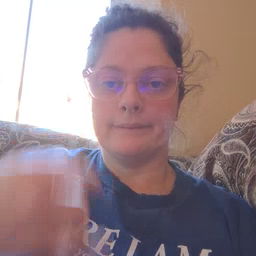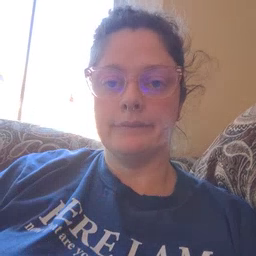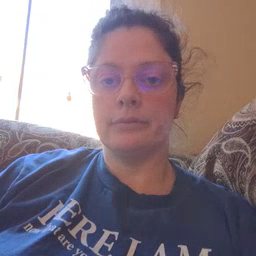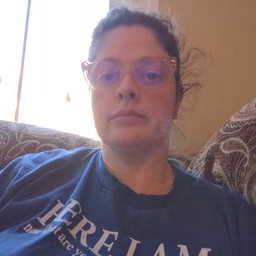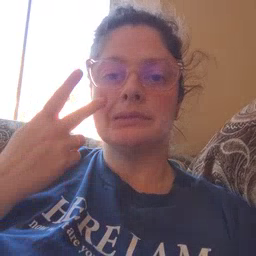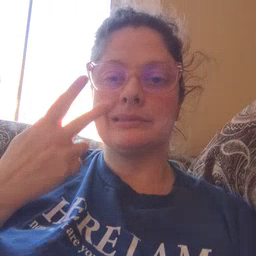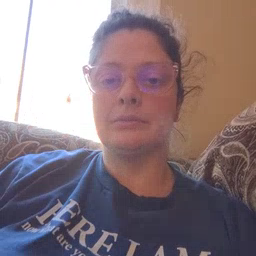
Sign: see